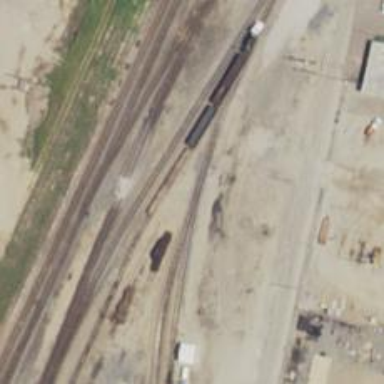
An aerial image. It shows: Railway yard.